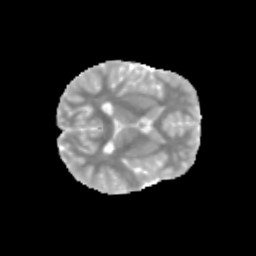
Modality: MD
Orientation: axial
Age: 12
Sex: female
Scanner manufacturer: siemens
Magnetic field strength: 3 T
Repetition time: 3.8 s
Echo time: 0.07 s